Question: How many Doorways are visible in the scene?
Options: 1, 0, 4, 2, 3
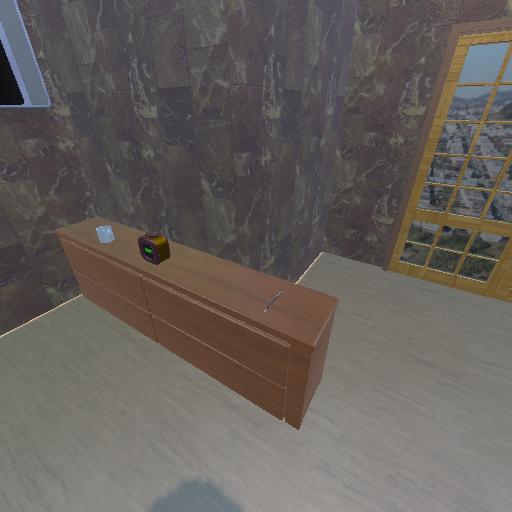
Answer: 1